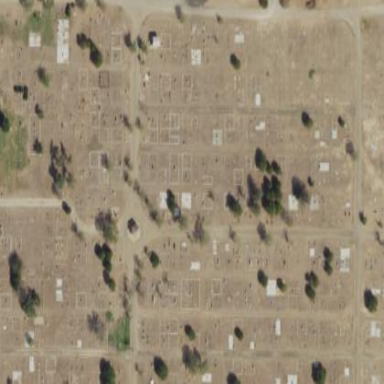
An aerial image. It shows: Cemetery.